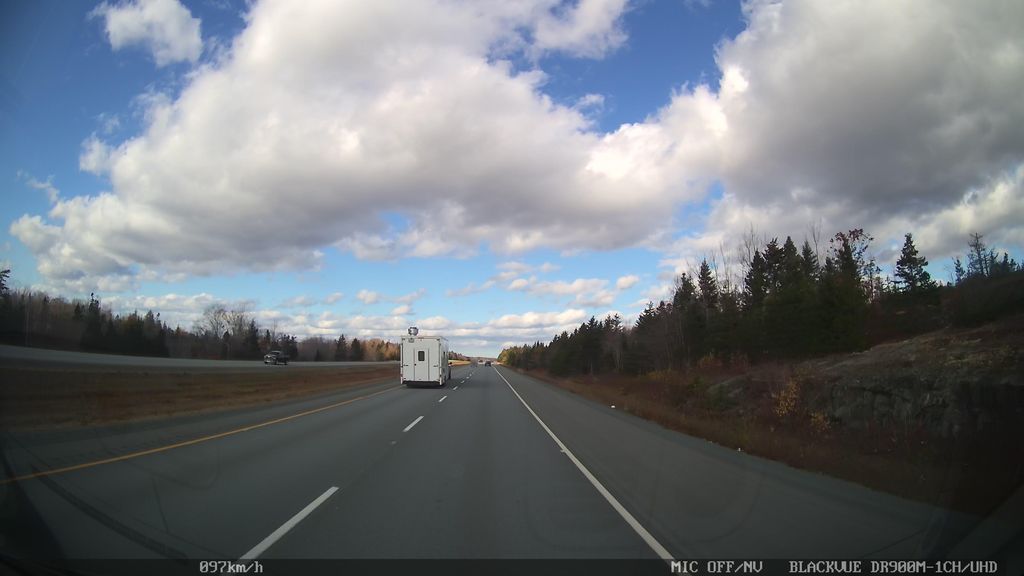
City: halifax